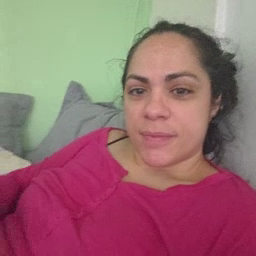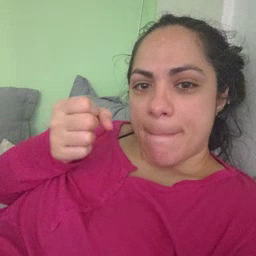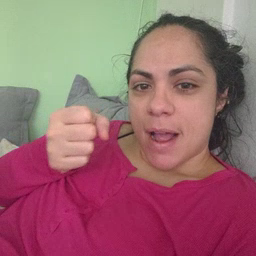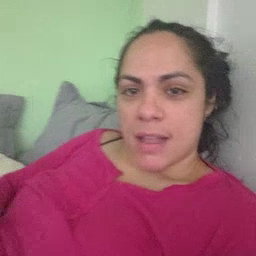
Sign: milk